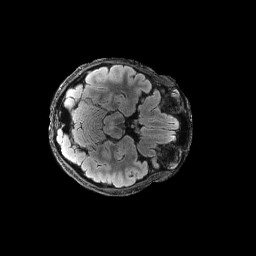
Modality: FLAIR
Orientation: axial
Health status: ill
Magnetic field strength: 3 T